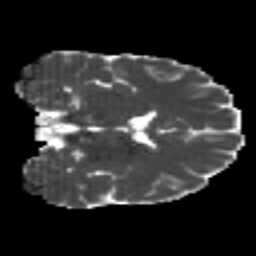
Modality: MD
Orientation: coronal
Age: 26
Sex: male
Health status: healthy
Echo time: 0.074 s